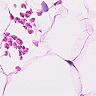
Metastatic tissue present: no